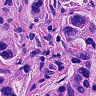
Metastatic tissue present: yes